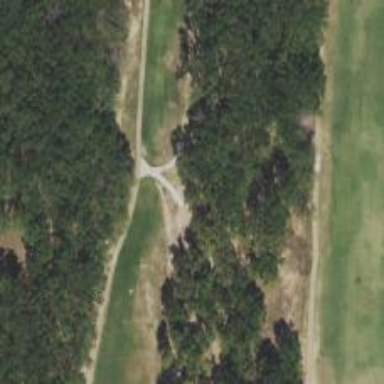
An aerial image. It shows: Path for golf carts.